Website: lowes
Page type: billing-address
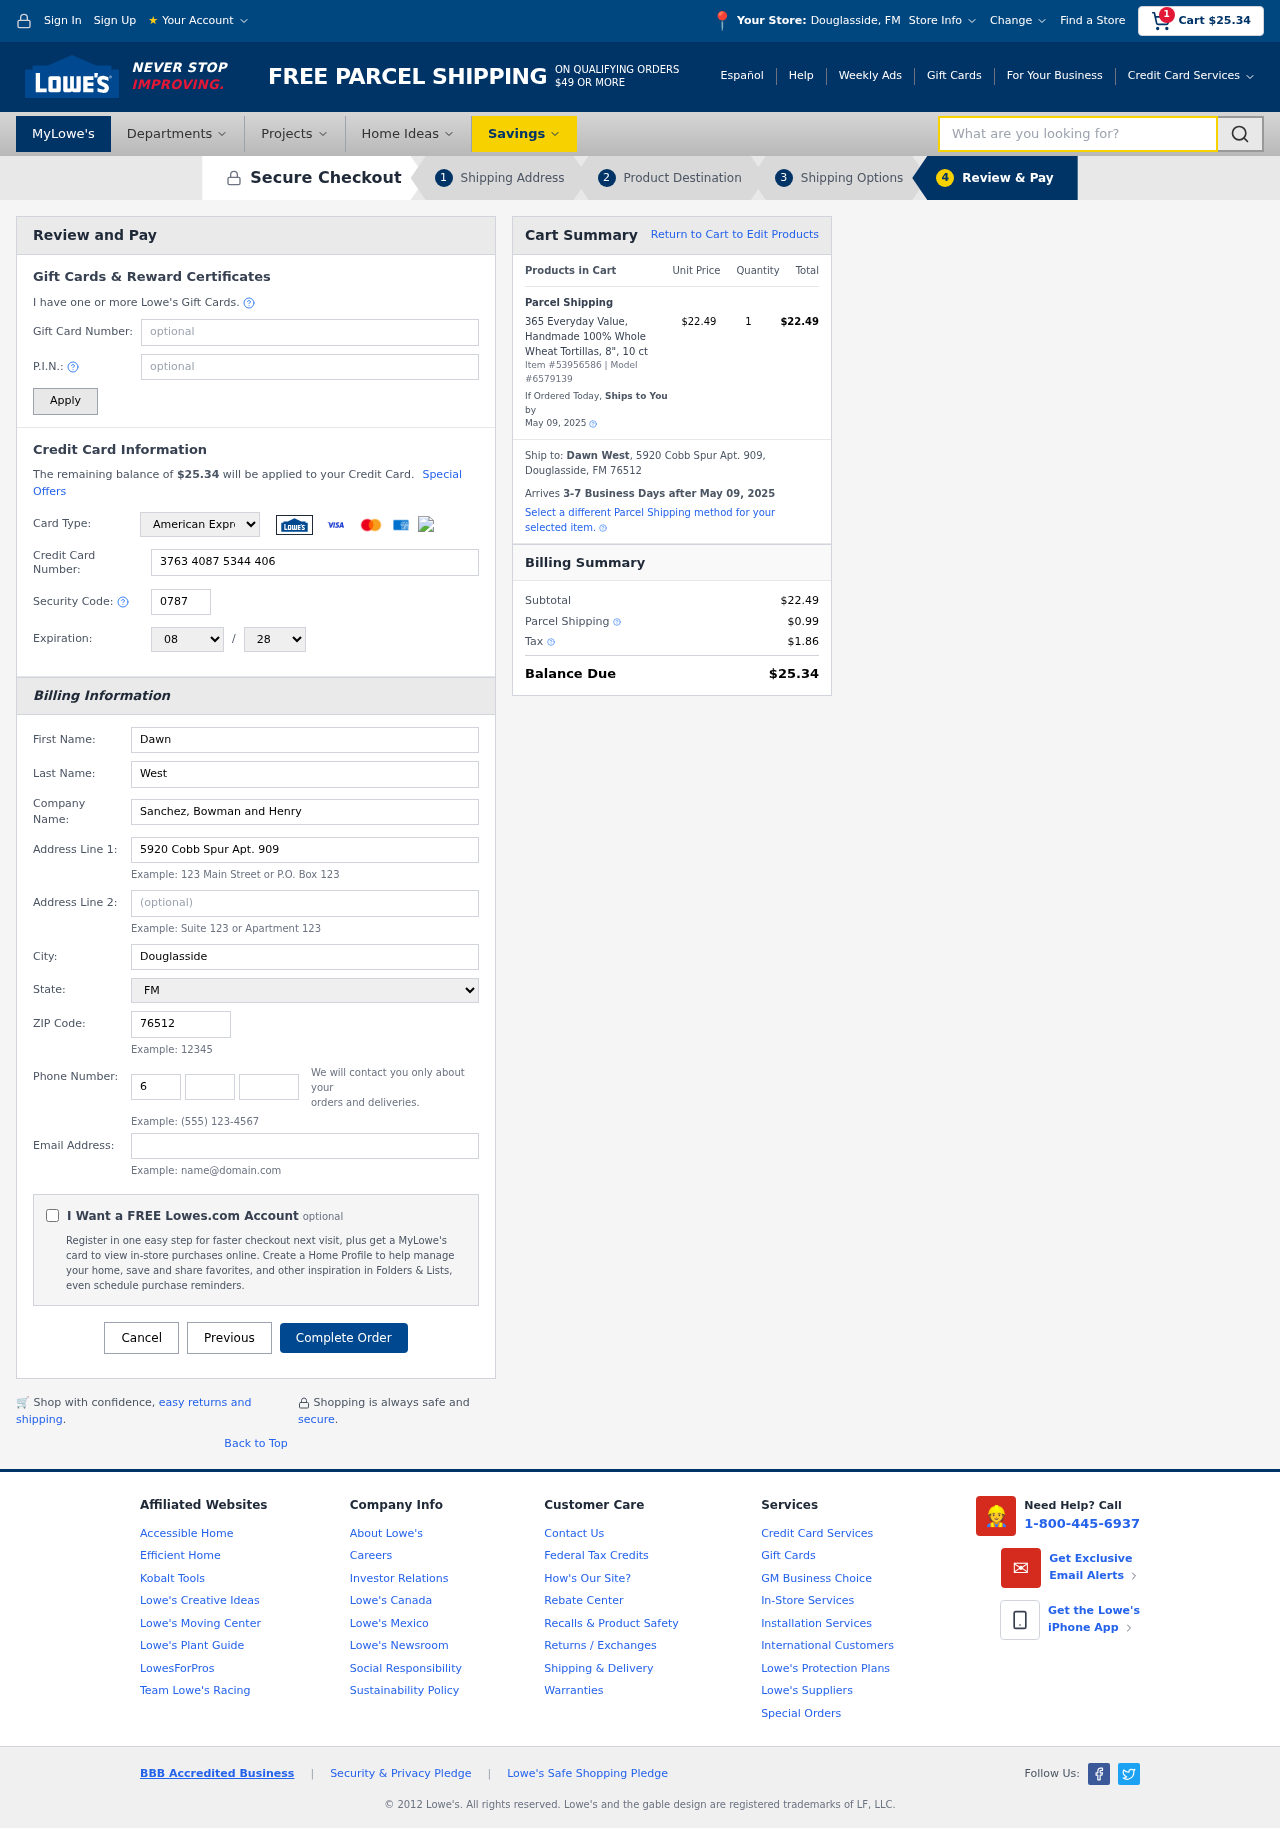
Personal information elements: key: PII_CARD_CVV
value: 0787
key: PII_CARD_EXPIRY_MONTH
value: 08
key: PII_CARD_EXPIRY_YEAR
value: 28
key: PII_CARD_NUMBER
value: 3763 4087 5344 406
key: PII_CARD_TYPE
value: American Express
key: PII_CITY
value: Douglasside
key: PII_CITY_STATE
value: Douglasside, FM
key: PII_COMPANY
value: Sanchez, Bowman and Henry
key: PII_EMAIL
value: dawnwest@yahoo.com
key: PII_FIRSTNAME
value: Dawn
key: PII_FULLNAME
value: Dawn West
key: PII_LASTNAME
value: West
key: PII_PHONE_AREA
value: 655
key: PII_PHONE_PREFIX
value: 877
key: PII_PHONE_SUFFIX
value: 4528
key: PII_POSTCODE
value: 76512
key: PII_STATE
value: FM
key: PII_STREET
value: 5920 Cobb Spur Apt. 909
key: PII_CITY_STATE_ZIP
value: Douglasside, FM 76512
Product elements: key: PRODUCT1_NAME
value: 365 Everyday Value, Handmade 100% Whole Wheat Tortillas, 8", 10 ct
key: PRODUCT1_PRICE
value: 22.49
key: PRODUCT1_QUANTITY
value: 1
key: PRODUCT_ITEM_NUMBER
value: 53956586
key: PRODUCT_MODEL_NUMBER
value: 6579139
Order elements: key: ORDER_SUBTOTAL
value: $25.34
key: ORDER_TOTAL
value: $25.34
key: ORDER_SHIPPING_DATE
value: May 09, 2025
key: ORDER_SUBTOTAL
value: $22.49
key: ORDER_DELIVERY_DATE
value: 3-7 Business Days after May 09, 2025
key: ORDER_SHIPPING_DATE2
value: May 09, 2025
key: ORDER_SUBTOTAL2
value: $22.49
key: ORDER_SHIPPING_COST
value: $0.99
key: ORDER_TAX
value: $1.86
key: ORDER_TOTAL2
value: $25.34
Search elements: key: HEADER_SEARCH
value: What are you looking for?